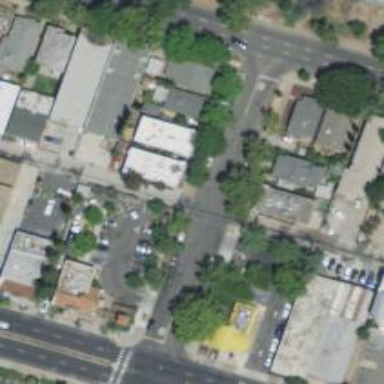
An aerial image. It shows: Alley classified as service road.